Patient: sex M, age 64
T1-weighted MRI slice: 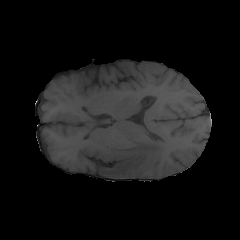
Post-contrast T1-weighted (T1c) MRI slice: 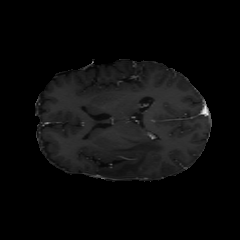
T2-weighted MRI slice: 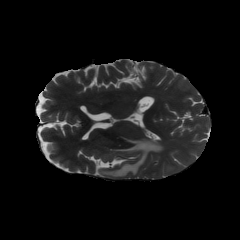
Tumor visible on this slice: yes
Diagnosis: Glioblastoma, IDH-wildtype
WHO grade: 4